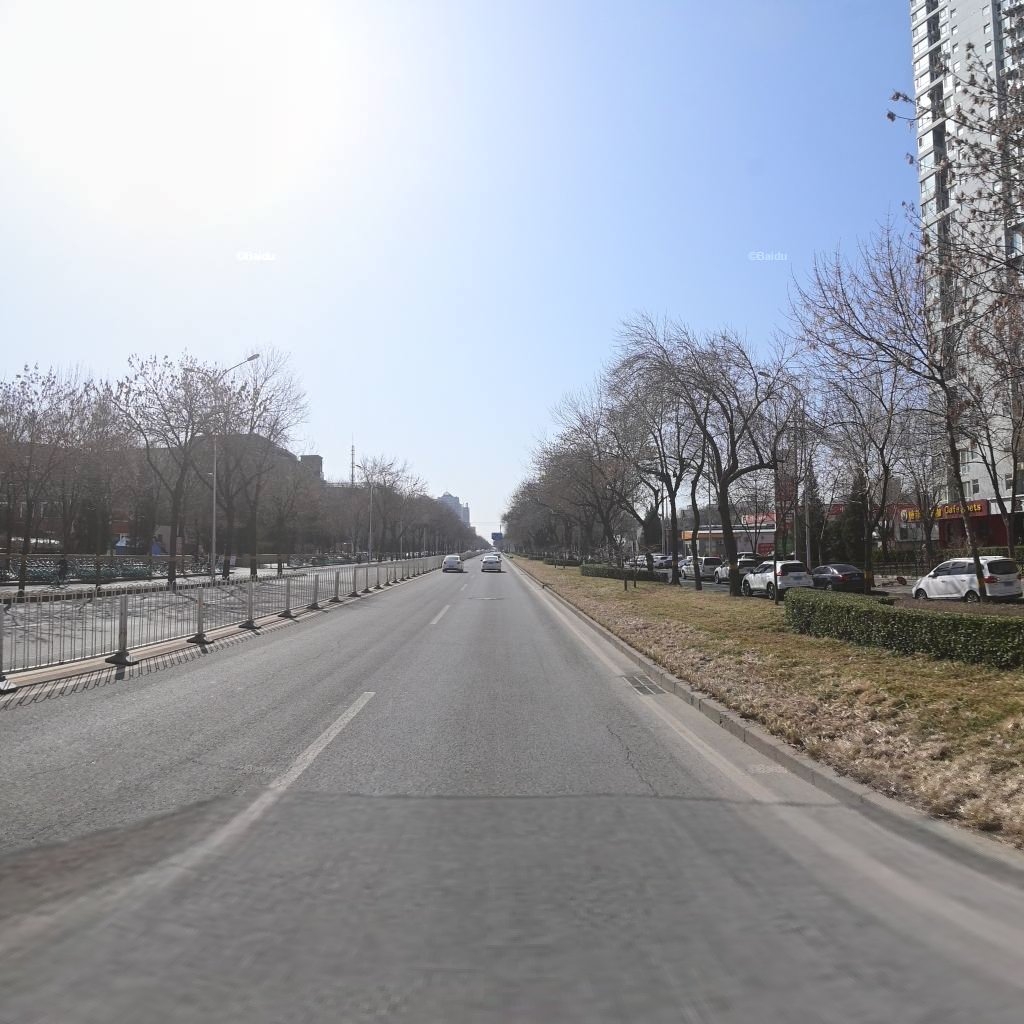
Region: Haidian
Road damage annotations: longitudinal crack, longitudinal crack, longitudinal crack, transverse crack, longitudinal crack, manhole cover